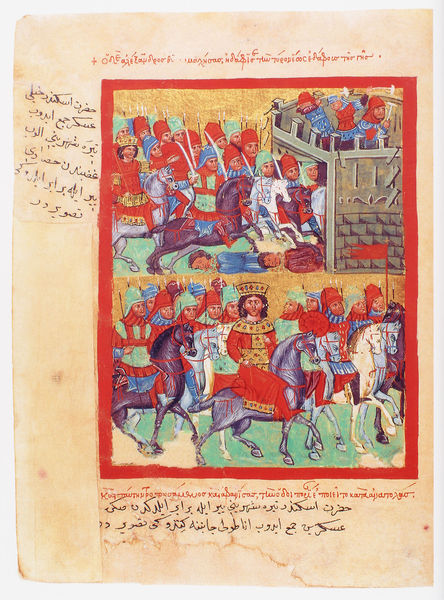
Titel: Der griechische Alexanderroman
Institution: Venedig, Hellenic Institute Codex Gr. 5
Schlagwörter: angriff, blau, kampf, mann, gelb, grün, stadt, hut, männer, türkis, zeichnung, rot, wiese, arme, mord, rahmen, tod, tot, gold, krone, pferd, pferde, reiter, hufe, reiten, schrift, fahnen, fahne, mauer, krieg, könig, soldaten, tor, zinnen, buch, burg, orient, orientalisch, rechteck, stürmen, illustration, schwerter, säbel, text, uniform, tote, helm, ritter, armee, heer, rüstung, helme, arabisch, mauern, griechisch, stadtmauer, lanzen, opfer, töten, kopflos, handschrift, araber, notizen, kalligraphie, buchmalerei, grausam, alexander, kaligraphie, sarazenen, manuskript, belagerung, roman, ot, karolingische minuskel, illoustration, splitscren, splitscreen, griechischer alexanderroman, epferde